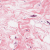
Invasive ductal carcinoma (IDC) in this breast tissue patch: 0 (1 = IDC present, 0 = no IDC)